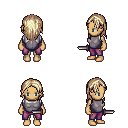
a pixel art fantasy rpg character, female body template, human, tanned skin, steel chest armor, magenta pants, white blonde long hairstyle, dagger, four views (front, back, left, right), 2x2 character sprite sheet, small pixel art, hard edges, no anti-aliasing